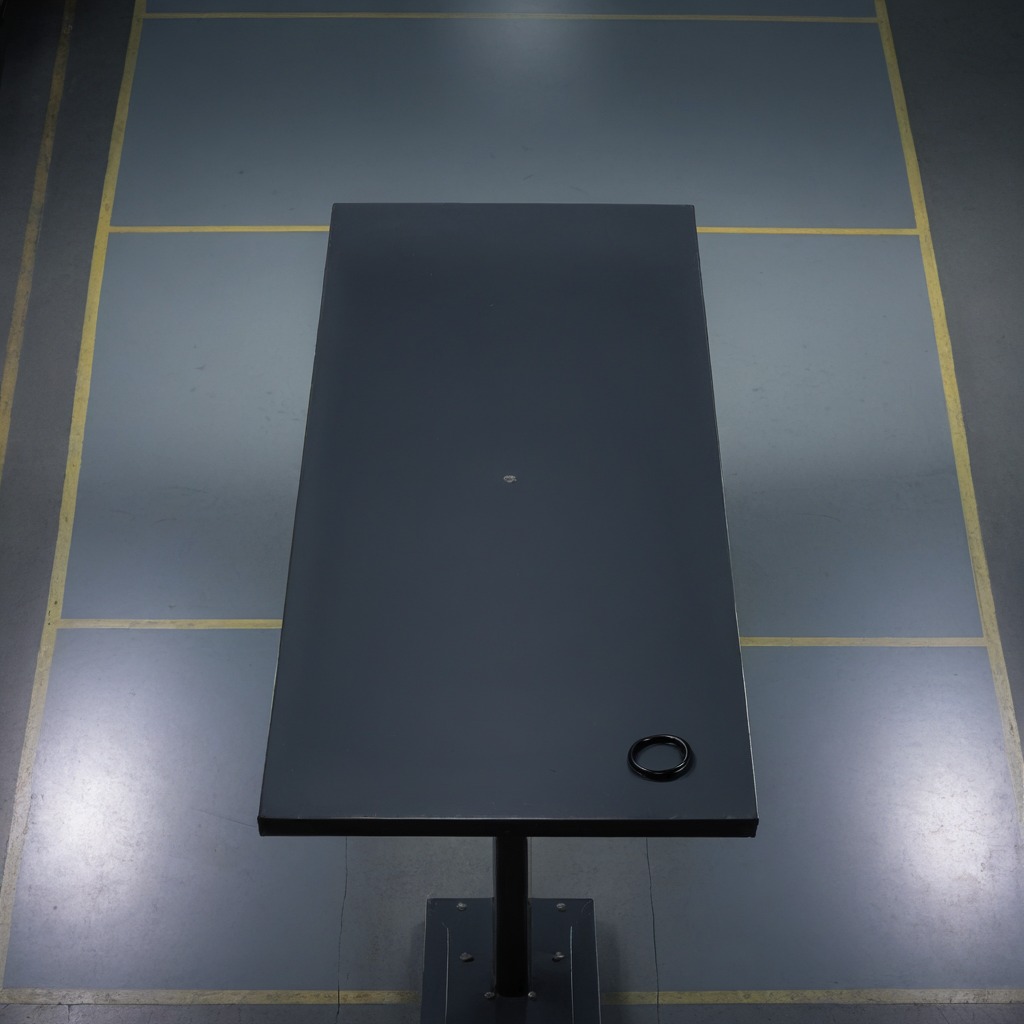
A rubber O-ring is lying on the clean empty table in the basement in the evening soft directional lighting on the tabletop realistic grain studio-quality clarity centered framing